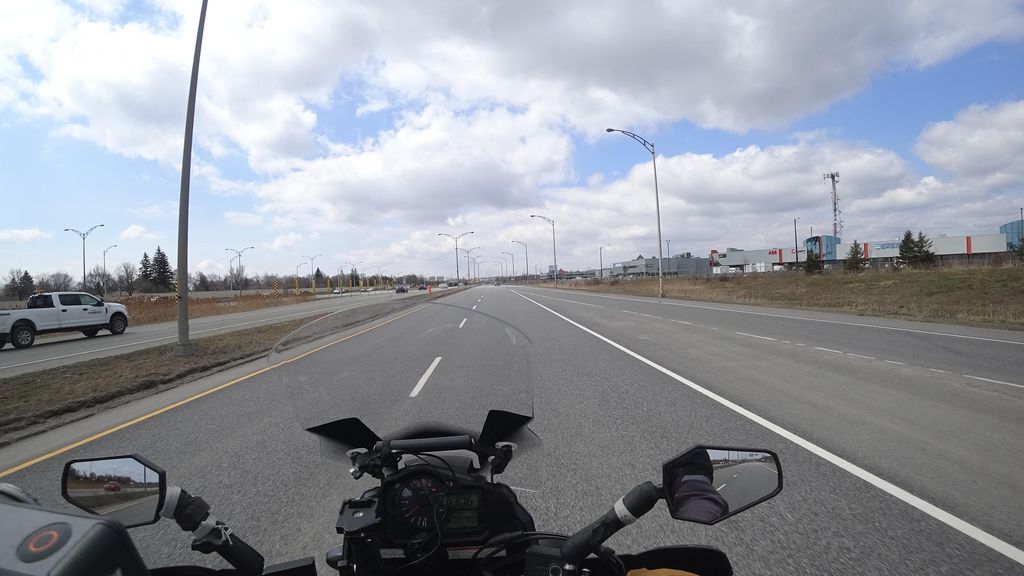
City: quebec_city